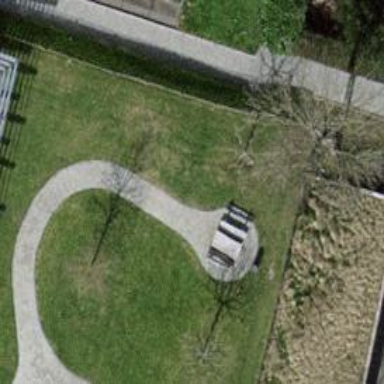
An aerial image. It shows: Picnic table located in leisure land area.